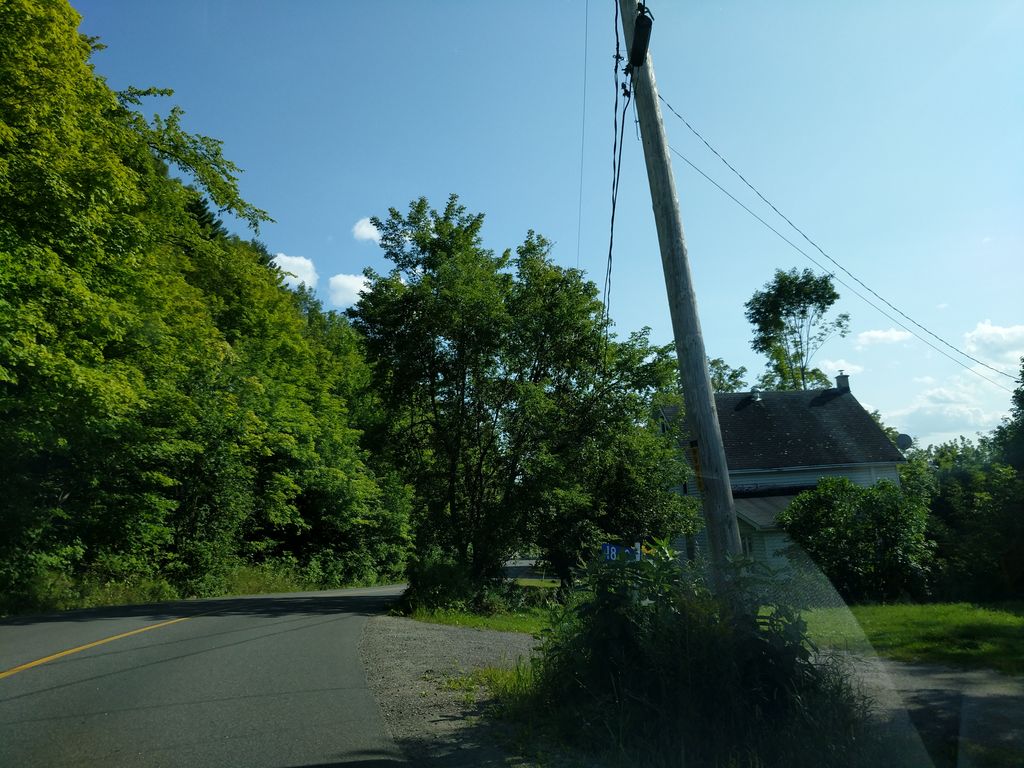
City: ottawa-gatineau